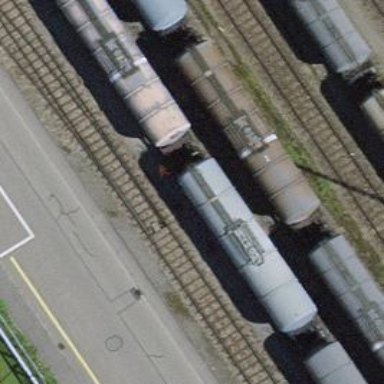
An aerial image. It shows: Railway switch.